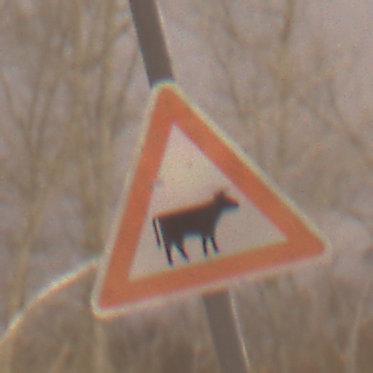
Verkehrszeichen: ViehtriebLinks
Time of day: Night
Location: Outdoor (Urban)
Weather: Overcast
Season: Winter
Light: Artificial